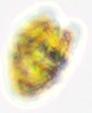
Label: Akashiwo